Interaction volume radius: 10 \u00c5
Interaction volume height: 45 \u00c5
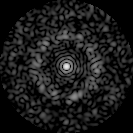
Disorder parameter: 0.8238